Question: I am having a problem setting up the LinearAxis in a horizontal BarChart using an interval value that is 0.25. I am using a minimum value of 0.0 and a maximum of 1.0
This is the way it's currently rendering:

Is there a way to force the breaks at 0.25?
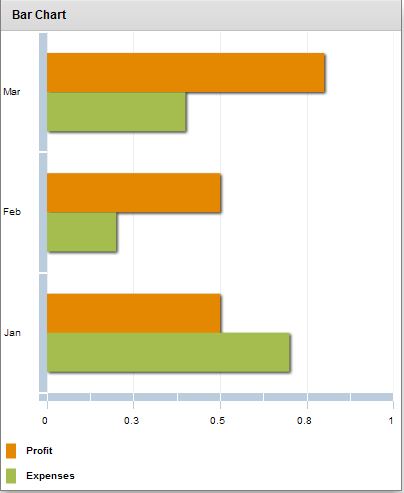
Answer: So, it is doing it right... You have the tick interval set as 0.25 but it is rounding the value for you. How nice of it :)
I think you want to set the 'maximumLabelPrecision' to avoid this silliness.
'''
<mx:horizontalAxis>
<mx:LinearAxis interval="0.25" maximumLabelPrecision="2" />
</mx:horizontalAxis>
'''